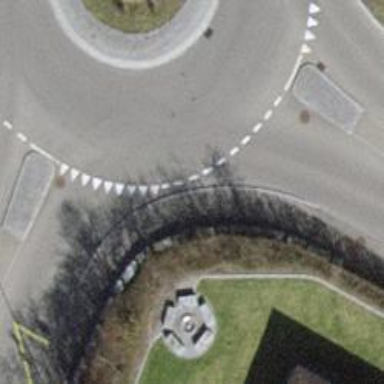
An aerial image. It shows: Sidewalk.